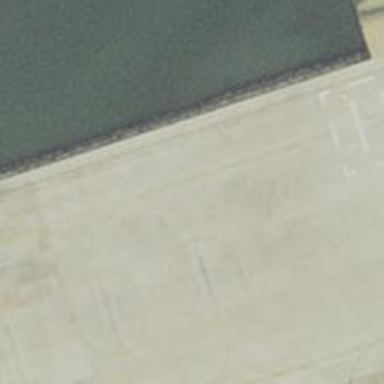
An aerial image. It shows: Image of taxiway at airport.